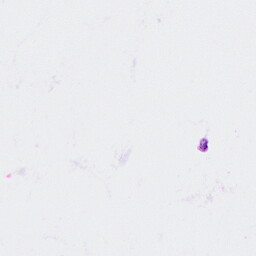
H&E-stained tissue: Cervix